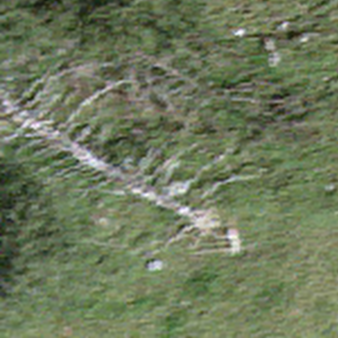
Label: other